Question: I'm new to OpenGL. I'd like my background to look as if the player is inside the sphere pictured below. White as the player looks up, black as the player looks down, and a gradient along the way.
I tried enclosing the camera in a diamond shaped prism and assigning white to the top vertex, gray to middles, and black to the bottom. But the seams of the triangles are very apparent, which I don't totally understand why. It seems overkill to make more vertices to better approximate a sphere. I feel like I should be able to do this all in the fragment shader, but don't know enough to implement it. I can pass the camera's y direction [-1,1] as a uniform to the shader.
How can I implement this?

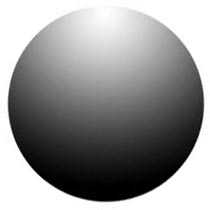
Answer: Solution A: Add more triangles. This way they will be less noticeable. Modern GPUs can render 3 or 3000 triangles just as easily in your case.
Solution B: Apply a texture with a gradient to your "diamond shaped prism"
Solution C: Write a custom fragment shader which will assign pixel color depending on vertical location